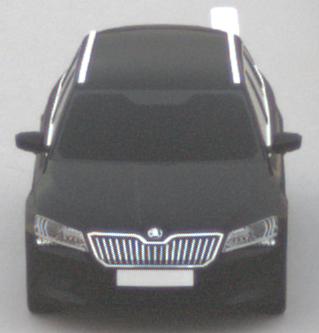
Make: Skoda
Model: Superb Combi 1.4 TSI
Detailed model: Superb (III) Combi
Model produced from: 2015/09
Model produced until: 2018/06
Doors: 5
Color: black
Road condition: dry road
Daytime: sunrise or sunset
Contrast: low contrast